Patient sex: F
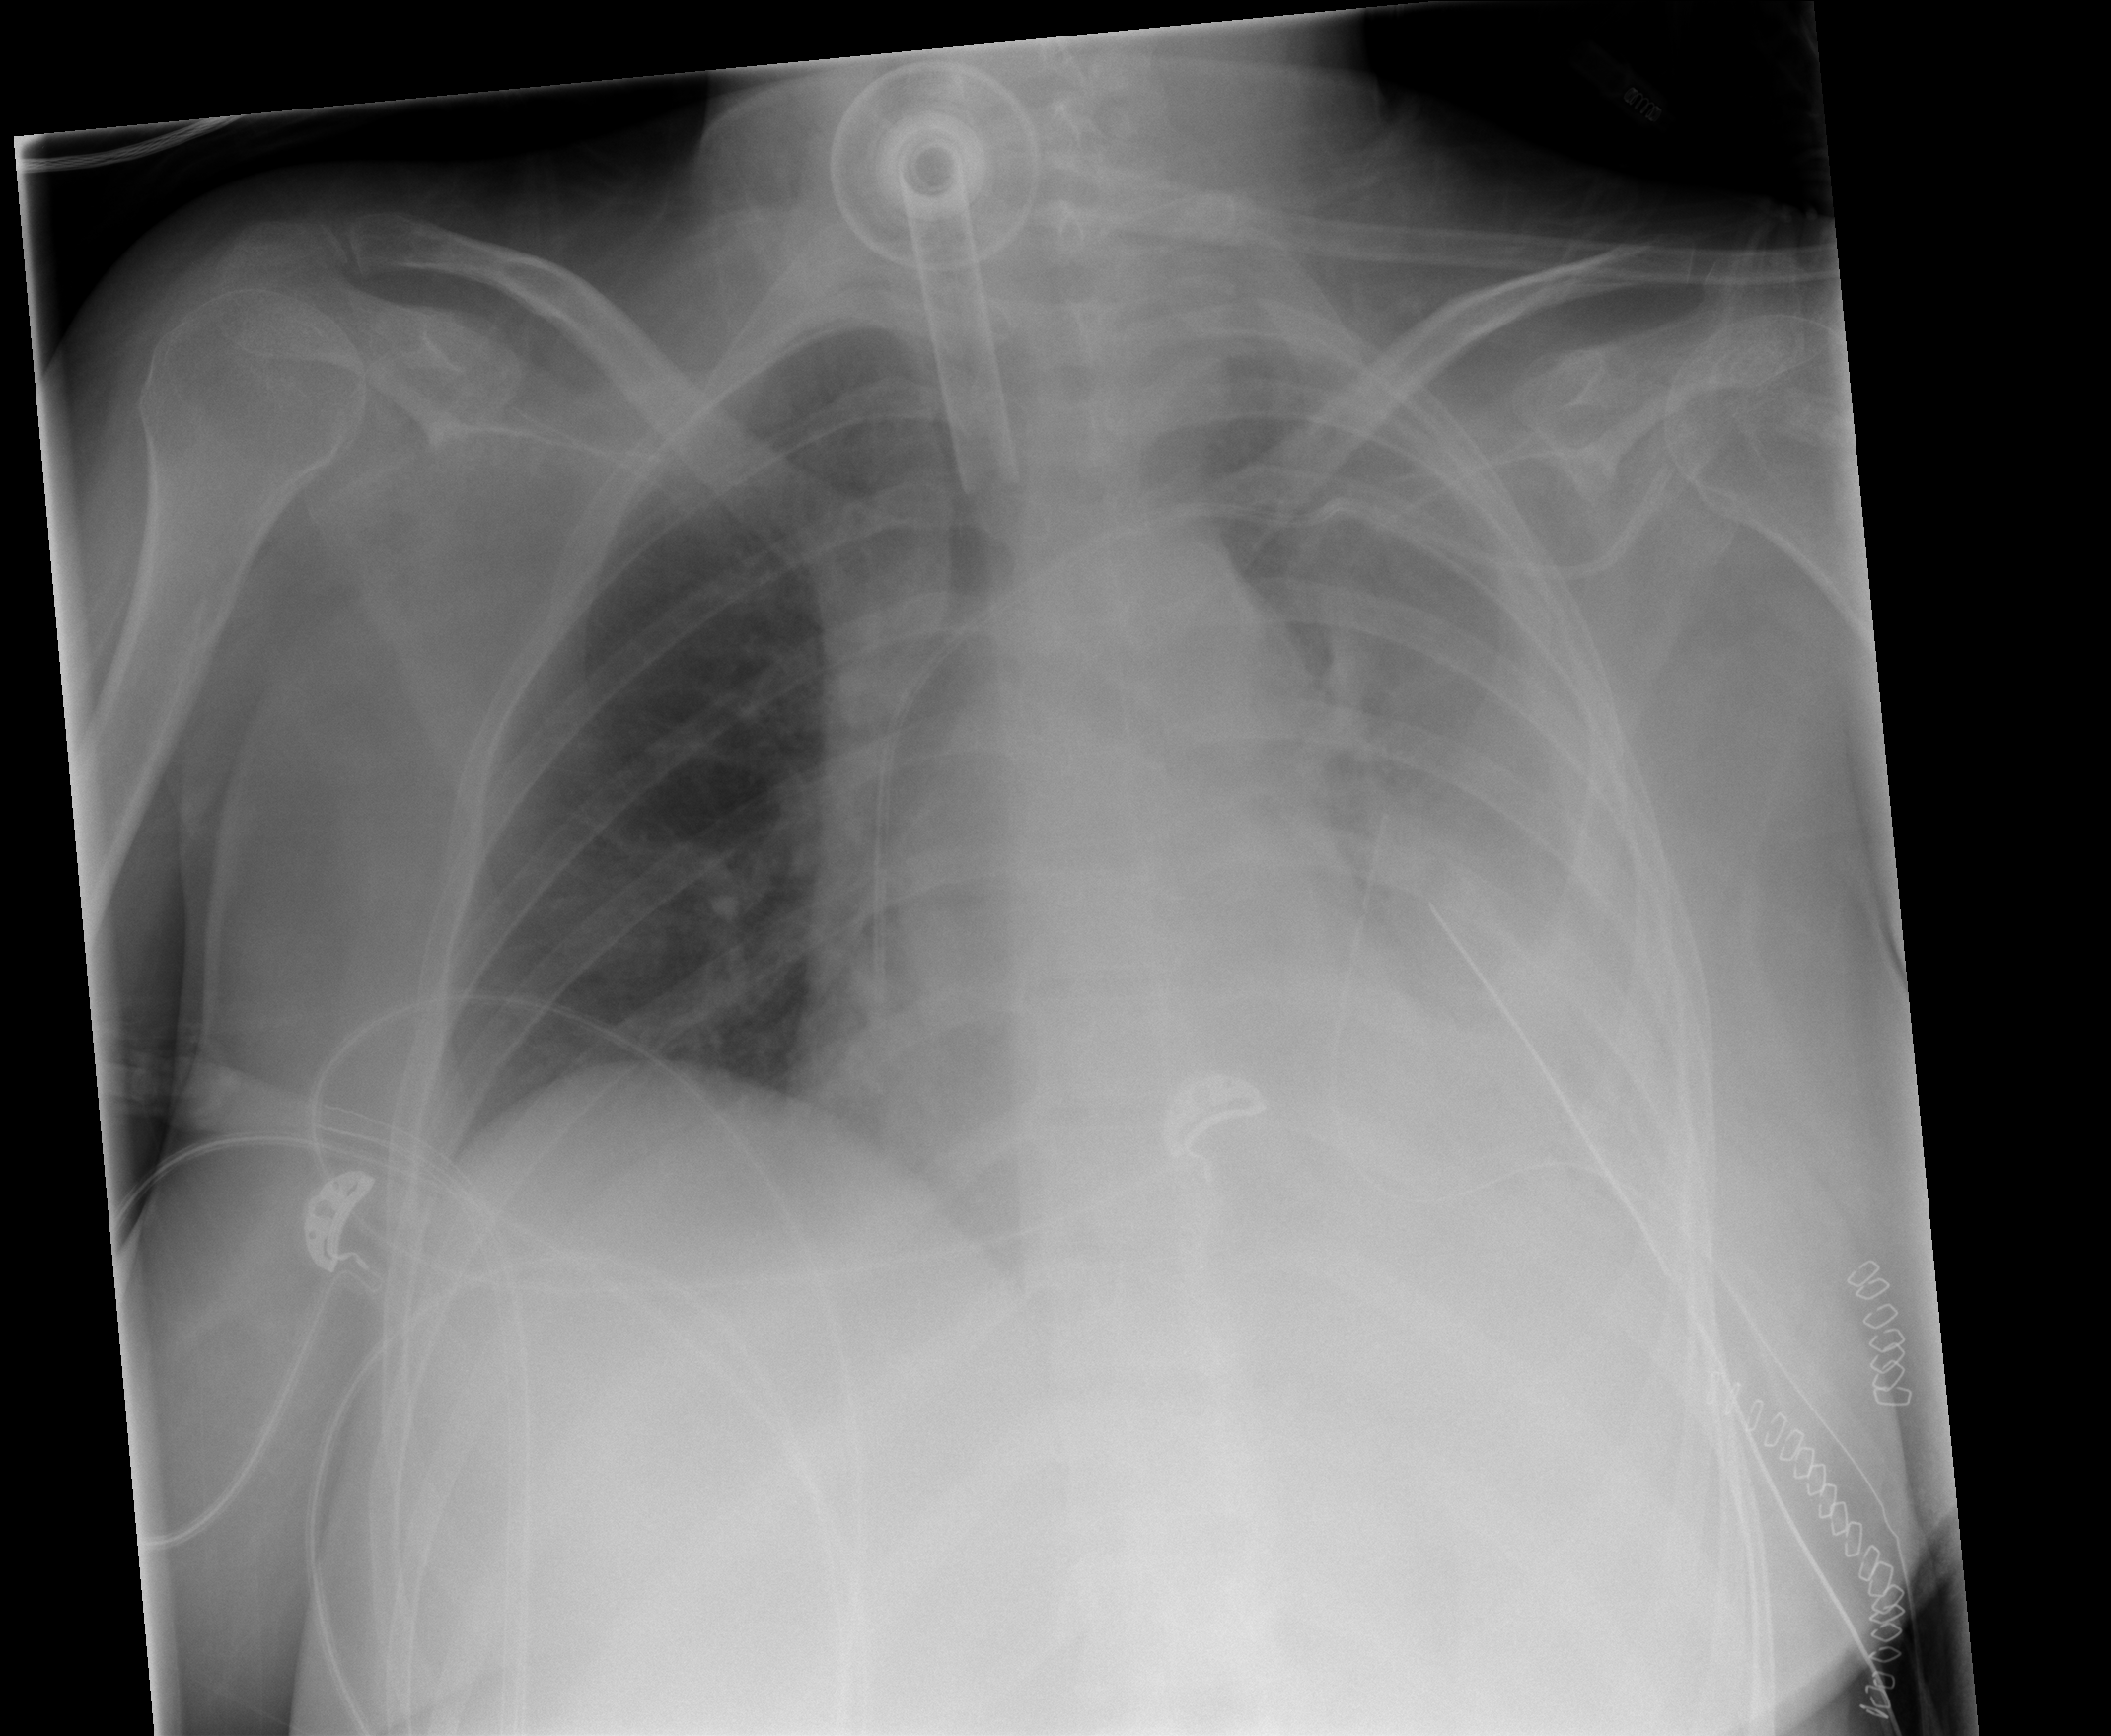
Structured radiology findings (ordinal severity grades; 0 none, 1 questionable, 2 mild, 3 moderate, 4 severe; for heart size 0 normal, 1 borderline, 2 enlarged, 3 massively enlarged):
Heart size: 2
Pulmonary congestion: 0
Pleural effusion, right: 0
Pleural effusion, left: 3
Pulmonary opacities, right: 0
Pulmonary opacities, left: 1
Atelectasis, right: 0
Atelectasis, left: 3